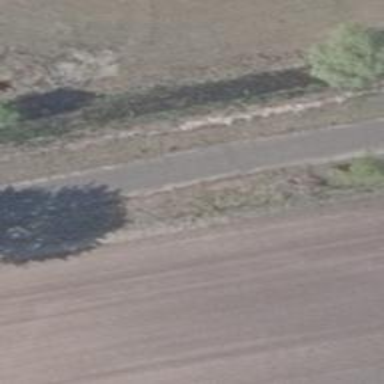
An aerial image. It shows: Agricultural vehicle on asphalt service road.